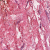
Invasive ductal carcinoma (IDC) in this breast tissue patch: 0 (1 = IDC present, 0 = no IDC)